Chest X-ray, PA view. Patient: 68 years old, sex F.
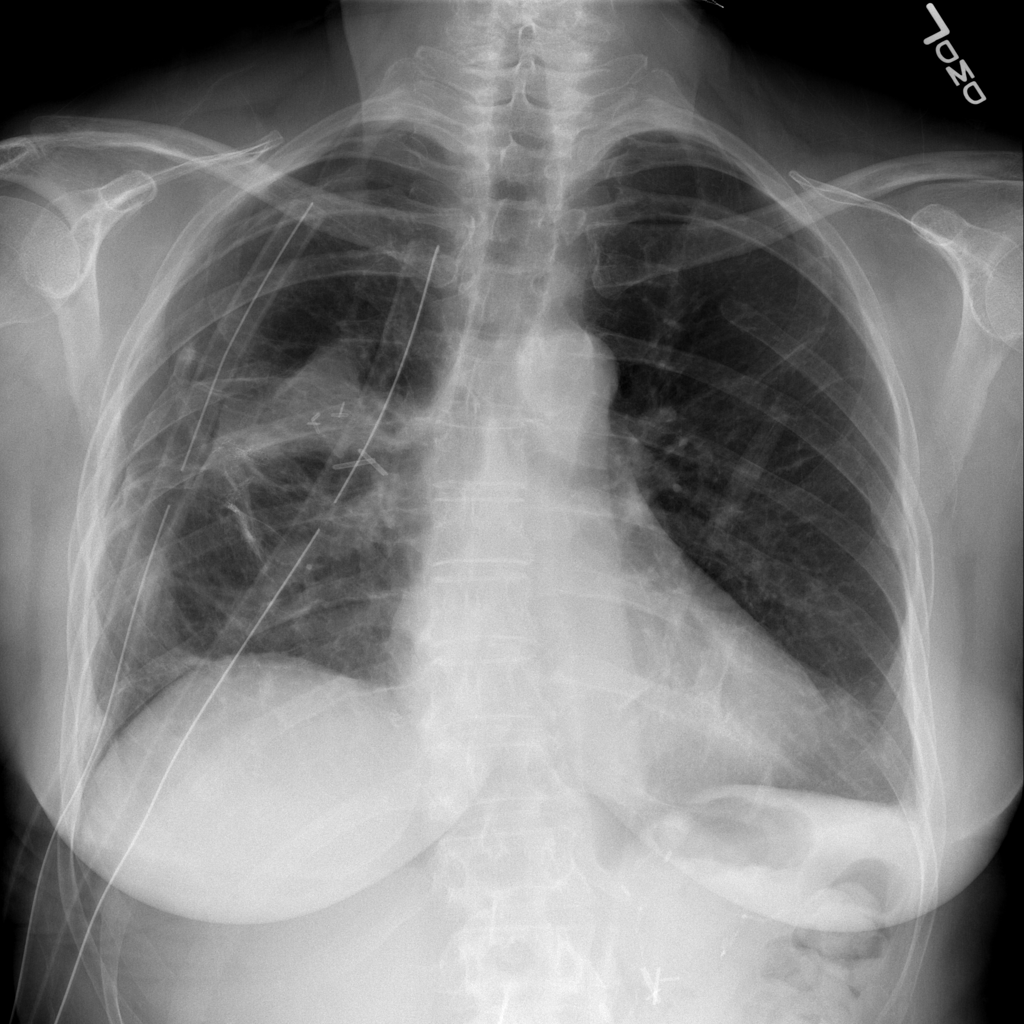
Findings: Atelectasis, Infiltration, Pneumothorax